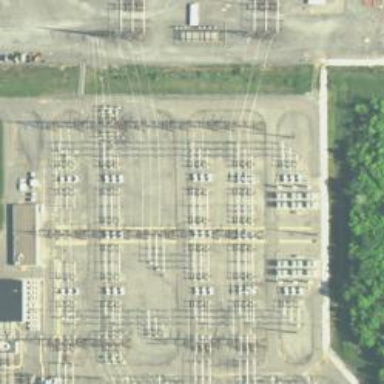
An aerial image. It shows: Switch for power supply.